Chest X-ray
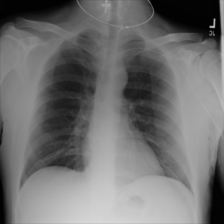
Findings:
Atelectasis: negative
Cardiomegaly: negative
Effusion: negative
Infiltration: negative
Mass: negative
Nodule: negative
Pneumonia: negative
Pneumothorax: negative
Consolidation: negative
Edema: negative
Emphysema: negative
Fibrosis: negative
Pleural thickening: negative
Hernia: negative